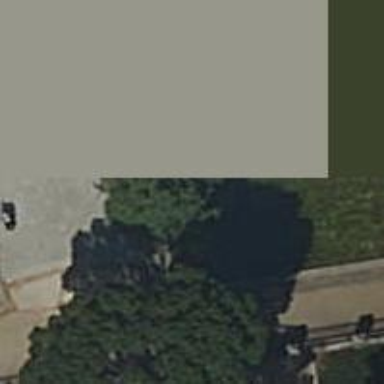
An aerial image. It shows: Taxodium tree in park with needle-leaved and deciduous characteristics.